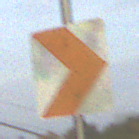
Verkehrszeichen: RichtungstafelnInKurvenKleinLinks
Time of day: SunriseSunset
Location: Outdoor (Urban)
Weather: PartlyCloudy
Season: NotSpecified
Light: Natural